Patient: sex M, age 61
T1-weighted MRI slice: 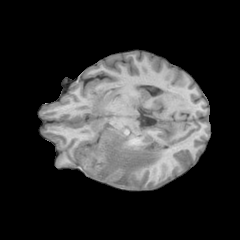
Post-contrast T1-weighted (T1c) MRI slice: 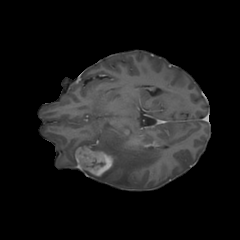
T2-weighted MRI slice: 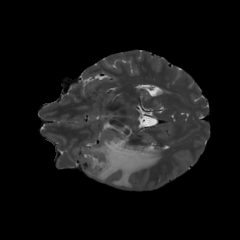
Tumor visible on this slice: yes
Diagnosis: Glioblastoma, IDH-wildtype
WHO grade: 4